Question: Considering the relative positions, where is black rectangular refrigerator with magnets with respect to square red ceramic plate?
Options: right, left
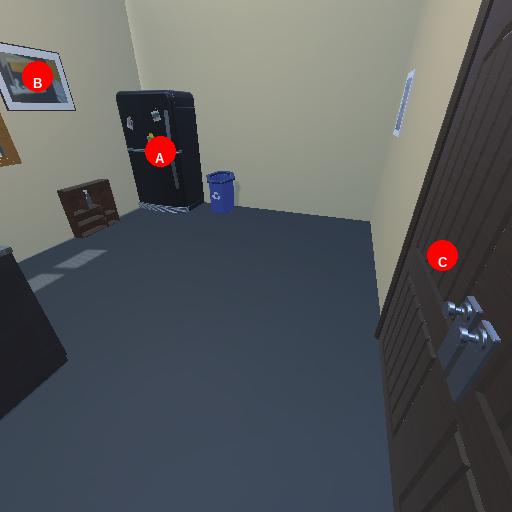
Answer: right